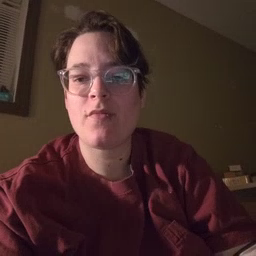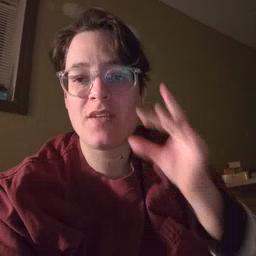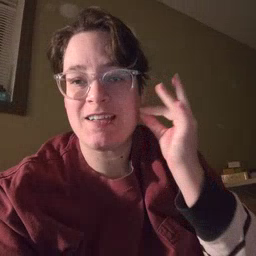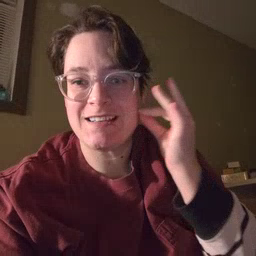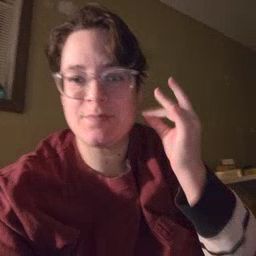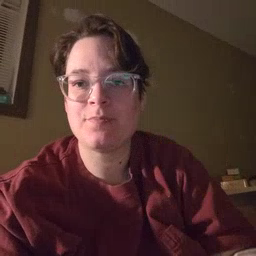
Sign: cat